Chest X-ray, PA view. Patient: 39 years old, sex F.
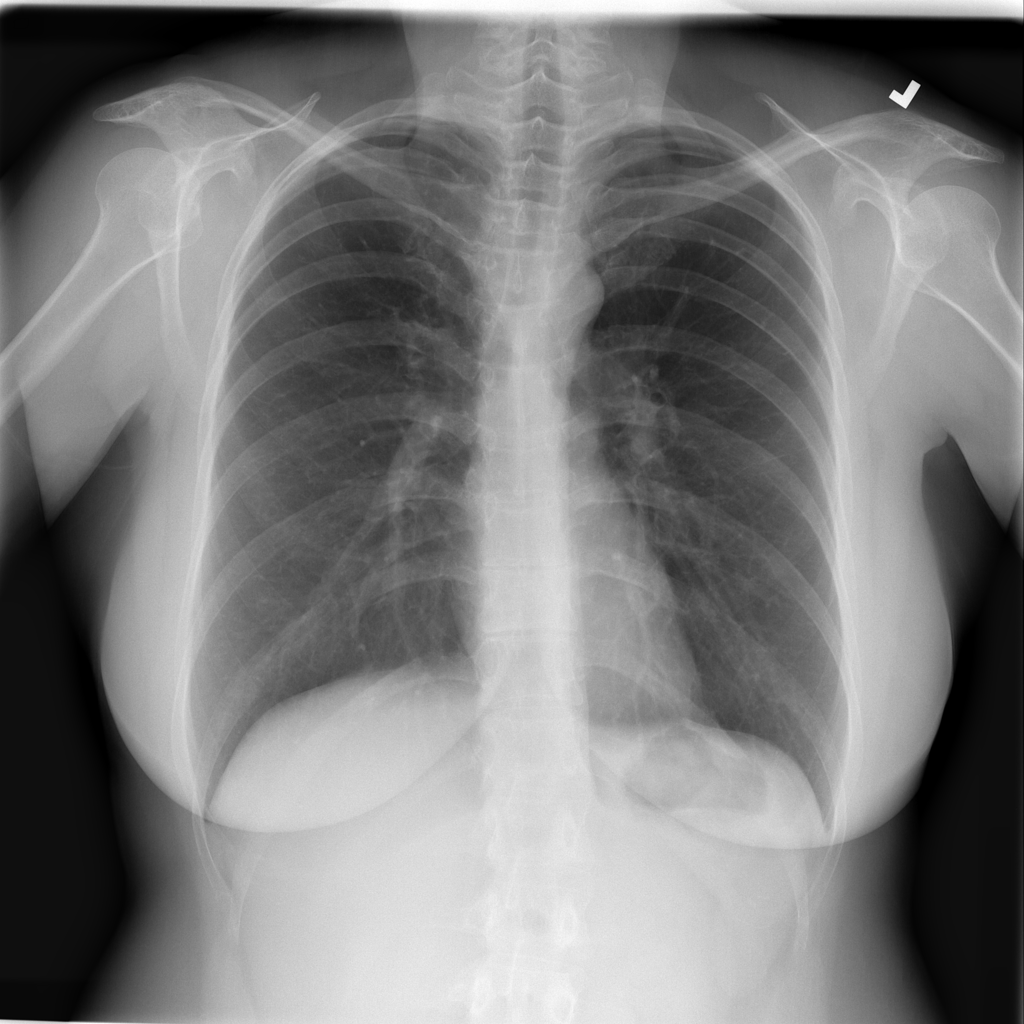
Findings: No Finding